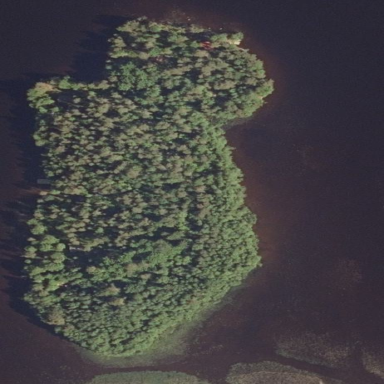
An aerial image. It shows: Islet covered in needle-leaved woodland.